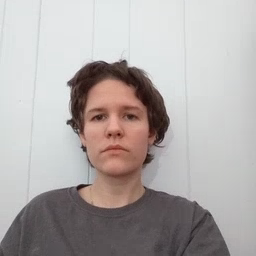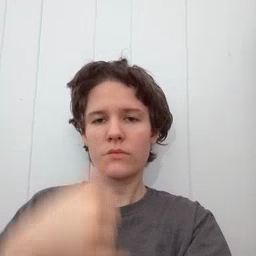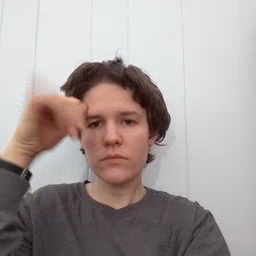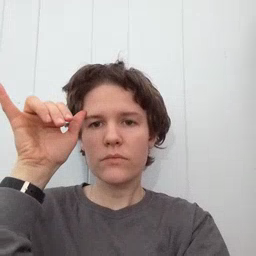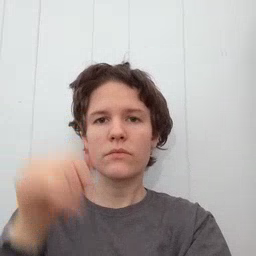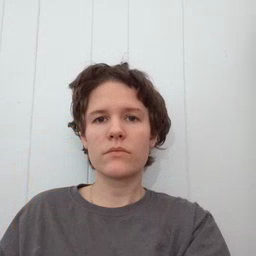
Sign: cow